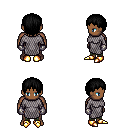
a pixel art fantasy rpg character, male body template, human, dark skin, chain mail, teal pants, black plain hairstyle, metal gloves, gold boots, four views (front, back, left, right), 2x2 character sprite sheet, small pixel art, hard edges, no anti-aliasing